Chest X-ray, AP view. Patient: 41 years old, sex M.
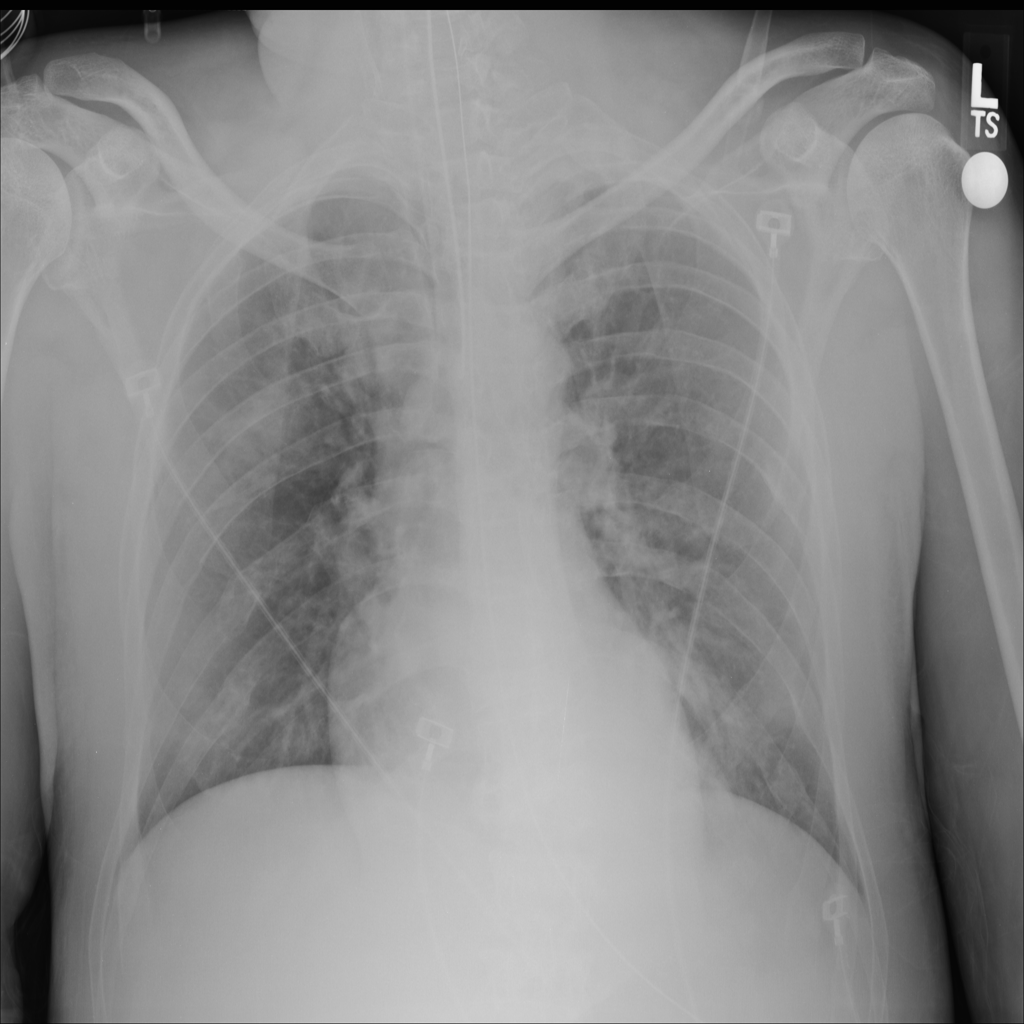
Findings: No Finding